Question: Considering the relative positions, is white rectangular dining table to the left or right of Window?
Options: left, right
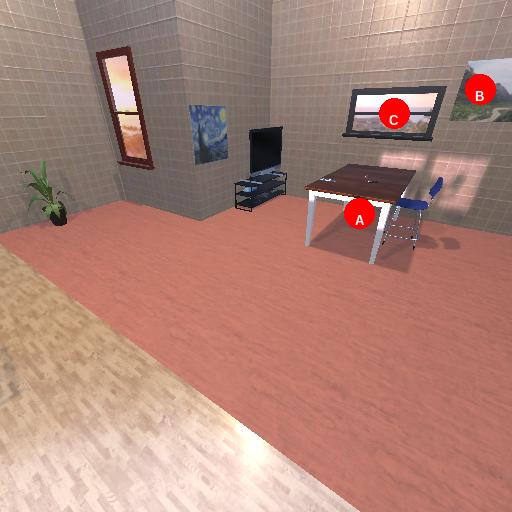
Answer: left